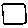
Label: square